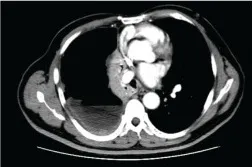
Significant remission of pleural lesions and pleural effusion during oral Lorlatinib.
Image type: radiology (ct)